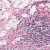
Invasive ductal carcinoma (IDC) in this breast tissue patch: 0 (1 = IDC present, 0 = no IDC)